【题型】解答题　【知识点】平面几何　【难度】medium
如图1, 平面内有一点 $P$ 到 $\triangle ABC$ 的三个顶点的距离分别为 $PA$、$PB$、$PC$, 若有 $PA^2 = PB^2 + PC^2$, 则称点 $P$ 为 $\triangle ABC$ 关于点 $A$ 的勾股点。

(1) 如图2, 在 $5 \times 5$ 的网格中, 每个小正方形的边长均为 $1$, 点 $A$、$B$、$C$、$D$、$E$ 均在小正方形的格点上, 则点 $D$ 是 $\triangle ABC$ 关于点\_\_\_\_\_\_的勾股点；若点 $F$ 在格点上, 且点 $E$ 是 $\triangle ABF$ 关于点 $F$ 的勾股点, 请在方格纸中画出 $\triangle ABF$；

(2) 如图3, 菱形 $ABCD$ 中, $AC$ 与 $BD$ 交于点 $O$, 点 $E$ 是平面内一点, 且点 $O$ 是 $\triangle ABE$ 关于点 $E$ 的勾股点。
\textcircled{1}求证：$OE = AB$；
\textcircled{2} 若 $OA = \frac{1}{2}$, $OB = 1$, 则 $AE$ 的最大值为\_\_\_\_\_\_(直接写出结果)；
\textcircled{3} 若 $OA = \frac{1}{2}$, $OB = 1$, 且 $\triangle ABE$ 是以 $AE$ 为底的等腰三角形, 求 $AE$ 的长。

(3) 如图4, 矩形 $ABCD$ 中, $AB = 3$, $BC = 4$, $E$ 是矩形 $ABCD$ 内一点, 且点 $C$ 是 $\triangle ABE$ 关于点 $A$ 的勾股点, 那么 $AE + \frac{3}{4} BE$ 的最小值为\_\_\_\_\_\_(直接写出结果)。
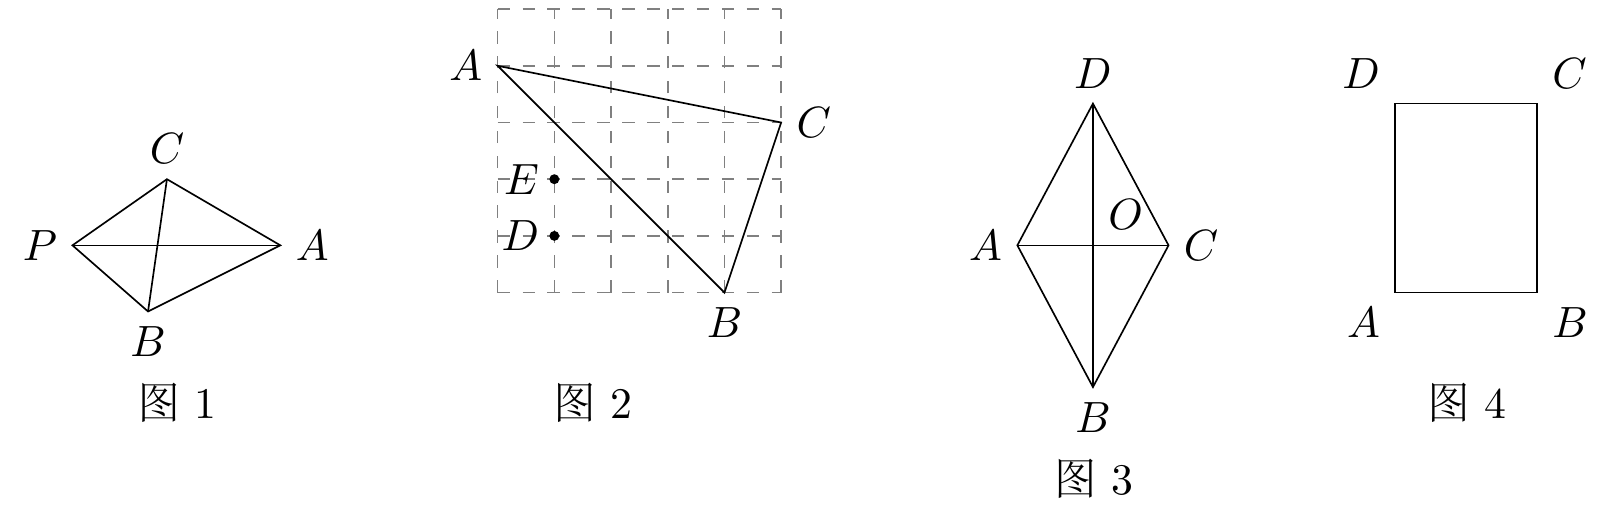
【解答】

解：(1) 由题意得, $DA^2 = 1^2 + 3^2 = 10$, $DC^2 = 2^2 + 4^2 = 20$, $DB^2 = 1^2 + 3^2 = 10$,

$\therefore DA^2 + DB^2 = DC^2$,

$\therefore$ 点 $D$ 是 $\triangle ABC$ 关于点 $C$ 的勾股点；

$\because$ 点 $E$ 是 $\triangle ABF$ 关于点 $F$ 的勾股点,

$\therefore EA^2 + EB^2 = EF^2$,

$\because EA^2 = 1^2 + 2^2 = 5$, $EB^2 = 2^2 + 3^2 = 13$,

$\therefore EF^2 = EA^2 + EB^2 = 18$,

如图所示, $\triangle ABF$ 即为所求；

(2) \textcircled{1}$\because$ 点 $O$ 是 $\triangle ABE$ 关于点 $E$ 的勾股点,

$\therefore OA^2 + OB^2 = OE^2$,

$\because$ 菱形 $ABCD$ 中, $AC \perp BD$,

$\therefore$ 在 $Rt \triangle ABO$ 中, $OA^2 + OB^2 = AB^2$,

$\therefore OE = AB$；

\textcircled{2} $\because OA = \frac{1}{2}$, $OB = 1$,

$\therefore$ 在 $Rt \triangle ABO$ 中, $AB = \sqrt{OA^2 + OB^2} = \frac{\sqrt{5}}{2}$,

$\therefore OE = AB = \frac{\sqrt{5}}{2}$,

$\therefore$ 点 $E$ 在以 $O$ 为圆心, 半径为 $\frac{\sqrt{5}}{2}$ 的圆上运动,

$\therefore$ 当 $A, O, E$(点 $O$ 在 $AE$ 上)三点共线时, $AE$ 最大, 最大值为 $\frac{1}{2} + \frac{\sqrt{5}}{2}$；

\textcircled{3} 如图3, 由\textcircled{2}可知点 $E$ 在以 $O$ 为圆心, $\frac{\sqrt{5}}{2}$ 为半径的圆上运动。

当点 $E$ 在 $AB$ 左侧时, 连接 $OE$, 当 $AB = BE$ 时,

$\because OE = AB$,

$\therefore OE = BE$,

过点 $E$ 作 $EH \perp OB$,

$\therefore$ 点 $H$ 为 $OB$ 中点, 即 $OH = \frac{1}{2}$,

$\therefore HE = \sqrt{OE^2 - OH^2} = \sqrt{\left(\frac{\sqrt{5}}{2}\right)^2 - \left(\frac{1}{2}\right)^2} = 1$,

$OA = OH$, 过点 $A$ 作 $AM \perp EH$, 则四边形 $AMHO$ 为正方形,

$\therefore AM = AO = MH = OH = \frac{1}{2}$,

$\therefore EM = 1 - \frac{1}{2} = \frac{1}{2}$,

$\therefore AE = \sqrt{AM^2 + EM^2} = \sqrt{\left(\frac{1}{2}\right)^2 + \left(\frac{1}{2}\right)^2} = \frac{\sqrt{2}}{2}$。

当点在 $AB$ 右侧时, 可得点 $E$ 与点 $E'$ 关于 $OB$ 对称,

$\therefore AE' = \sqrt{\left(\frac{1}{2}\right)^2 + \left(\frac{3}{2}\right)^2} = \frac{\sqrt{10}}{2}$,

$\therefore AE = \frac{\sqrt{2}}{2}$ 或 $\frac{\sqrt{10}}{2}$。
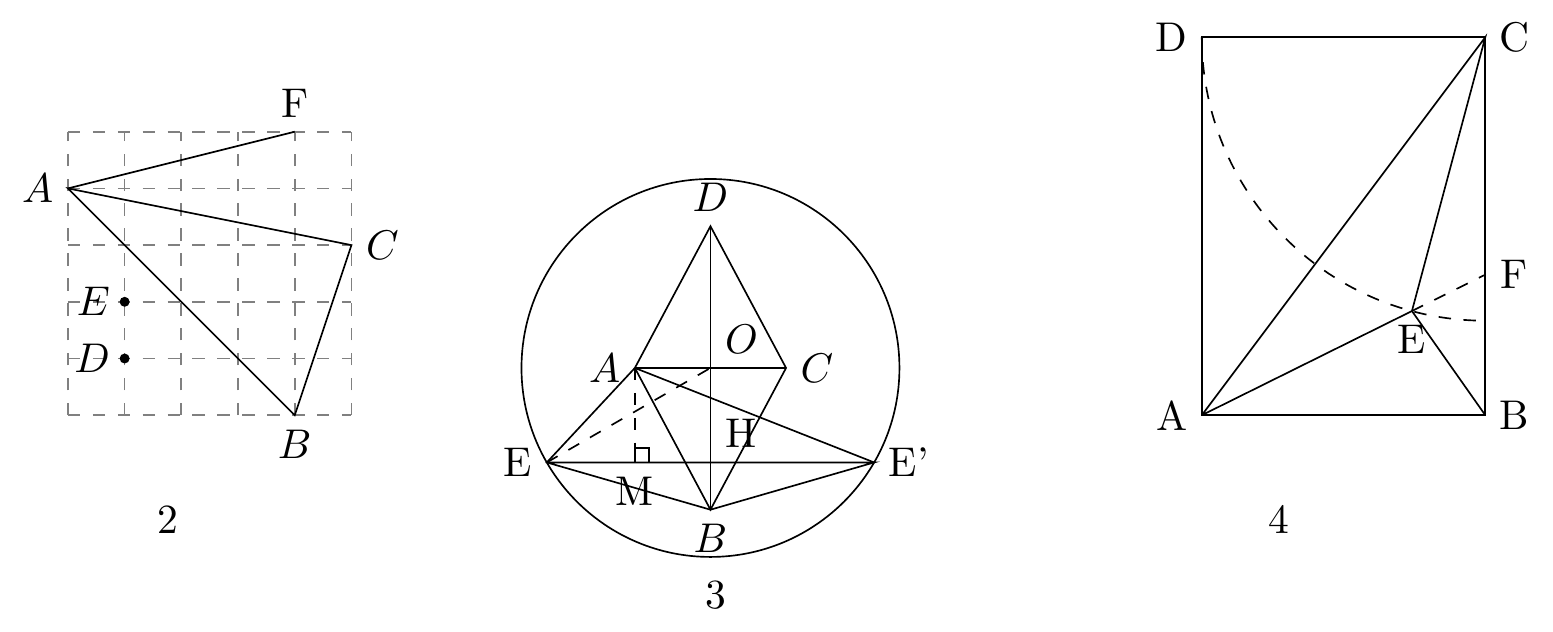